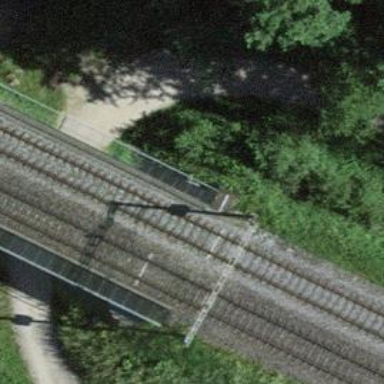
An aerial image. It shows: Bridge with electrified rail tracks and contact line.